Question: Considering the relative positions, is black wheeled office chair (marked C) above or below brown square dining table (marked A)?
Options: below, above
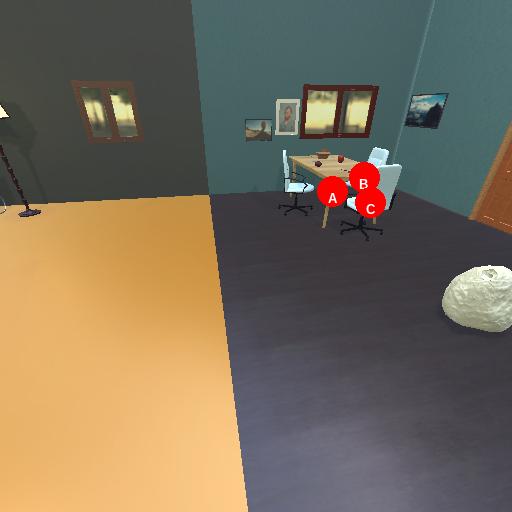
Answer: below